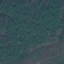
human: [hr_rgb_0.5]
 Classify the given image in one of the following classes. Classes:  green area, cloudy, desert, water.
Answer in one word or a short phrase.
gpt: green area